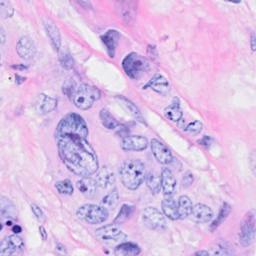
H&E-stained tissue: Breast